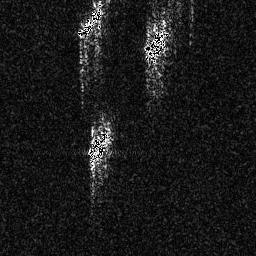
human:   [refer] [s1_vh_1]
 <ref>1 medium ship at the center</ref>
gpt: <box>[[34, 50, 43, 65, 0]]</box>

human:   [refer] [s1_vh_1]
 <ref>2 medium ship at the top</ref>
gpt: <box>[[29, 0, 40, 14, 0]], [[56, 10, 66, 23, 0]]</box>